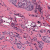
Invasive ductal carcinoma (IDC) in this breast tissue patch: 0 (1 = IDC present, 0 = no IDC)